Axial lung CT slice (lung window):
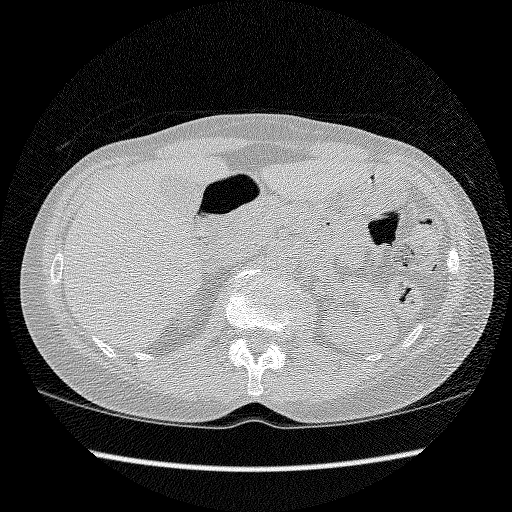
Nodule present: no